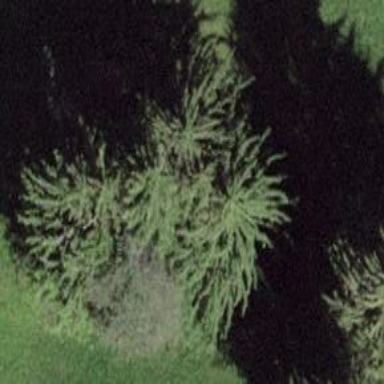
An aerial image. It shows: Evergreen needle-leaved tree in agricultural setting.